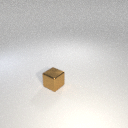
small brown metal cube